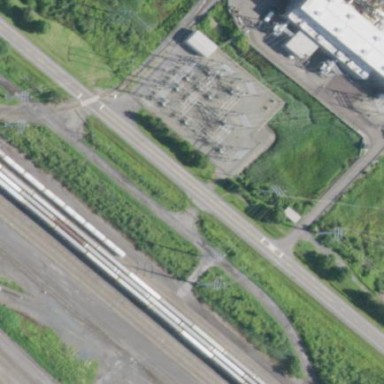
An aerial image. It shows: Outdoor transmission substation.